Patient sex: F
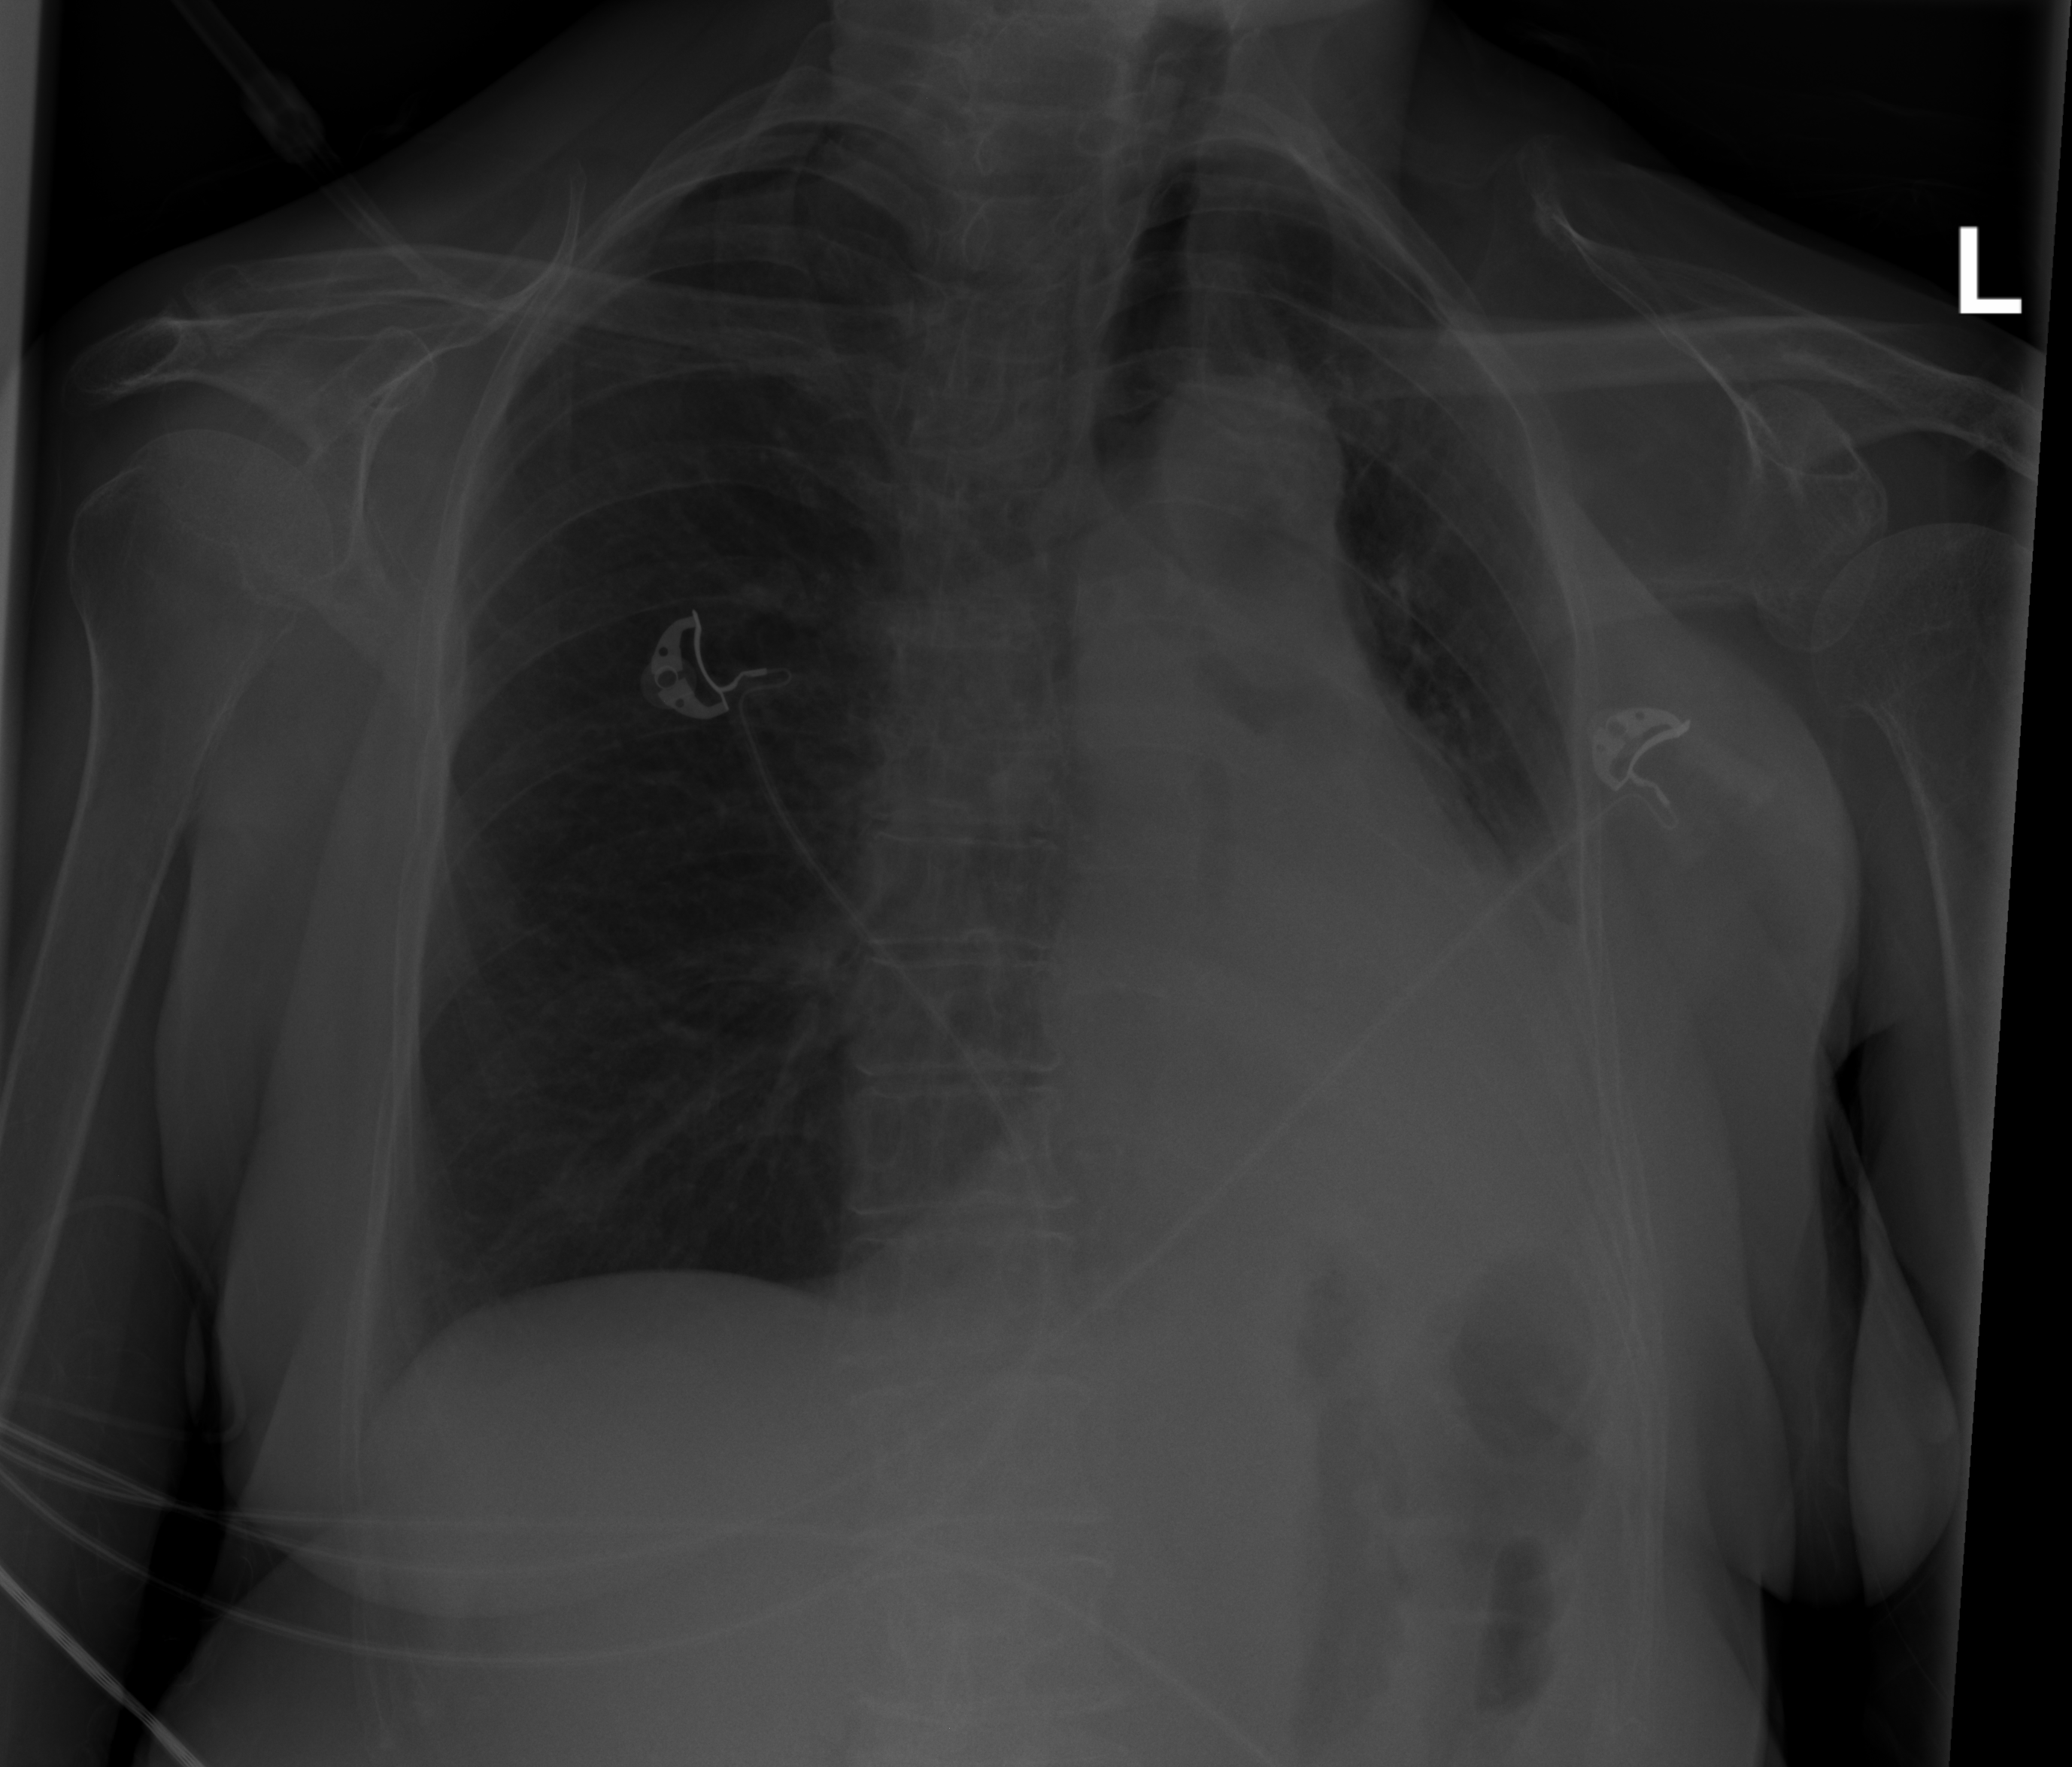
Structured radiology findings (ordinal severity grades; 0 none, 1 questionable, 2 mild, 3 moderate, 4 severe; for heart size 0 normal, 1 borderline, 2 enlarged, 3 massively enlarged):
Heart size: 0
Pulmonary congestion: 0
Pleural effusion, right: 0
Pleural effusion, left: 2
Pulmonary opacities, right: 0
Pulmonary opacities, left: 0
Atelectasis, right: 0
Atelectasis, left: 4